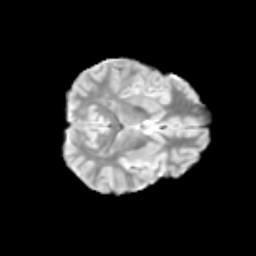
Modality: T2w
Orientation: axial
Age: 10
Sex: male
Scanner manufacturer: siemens
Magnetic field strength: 3 T
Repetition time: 3.8 s
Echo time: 0.07 s